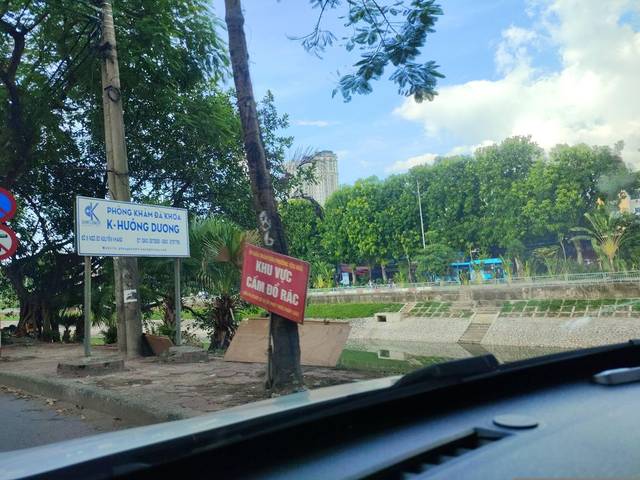
Region: Vietnam
Coordinates: 21.018, 105.802